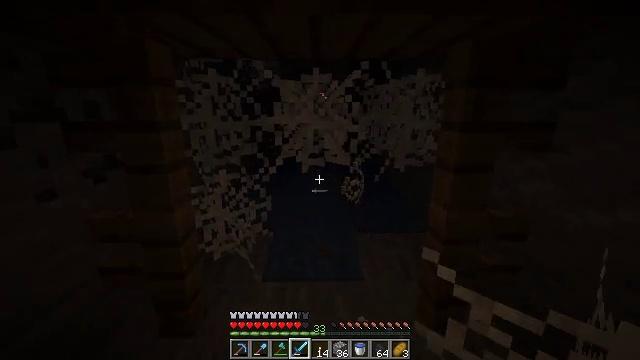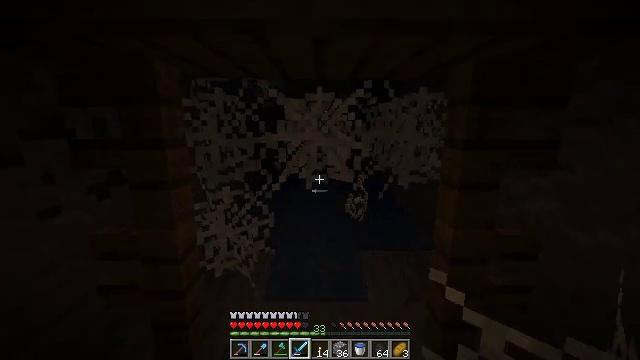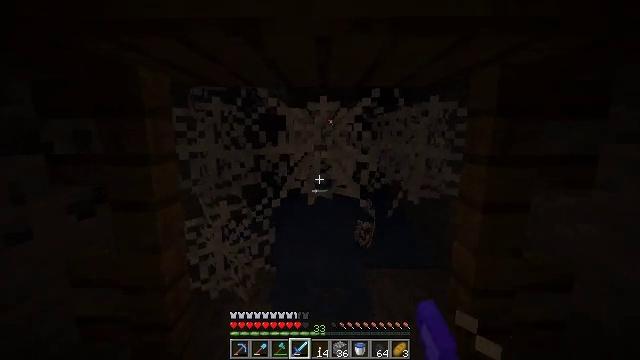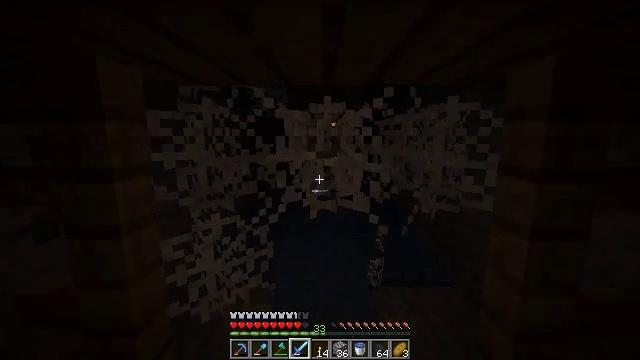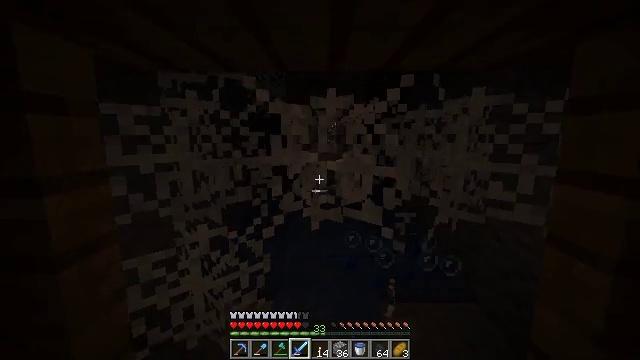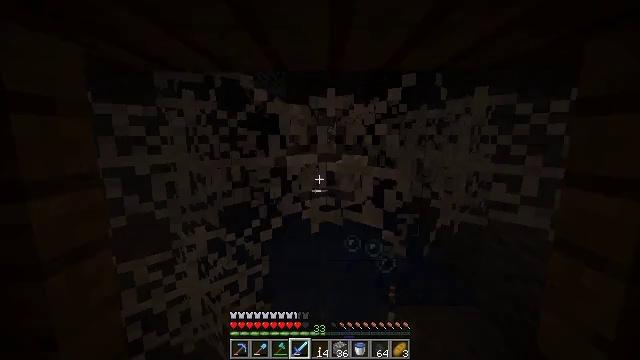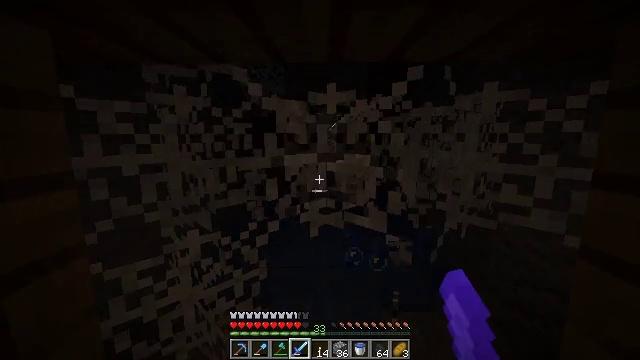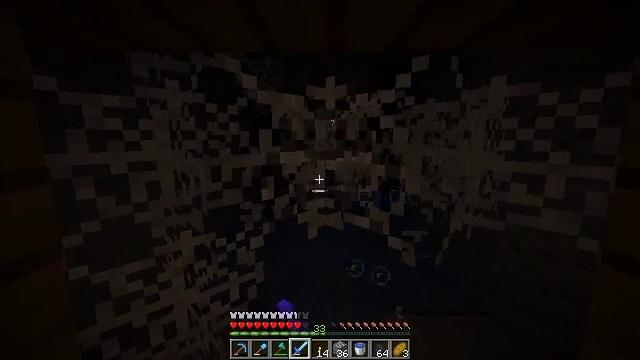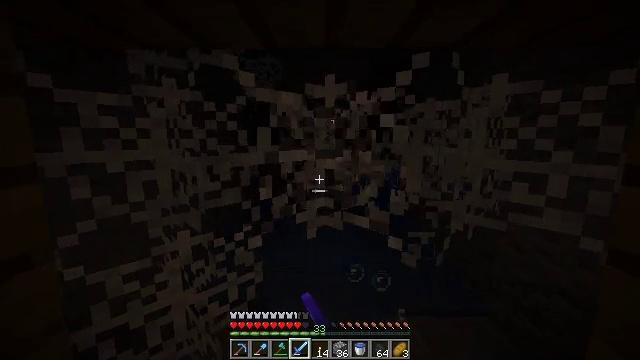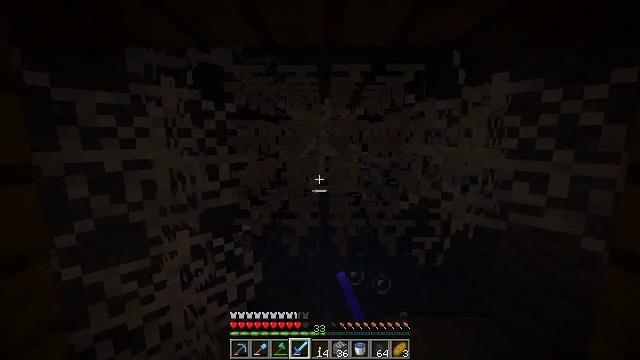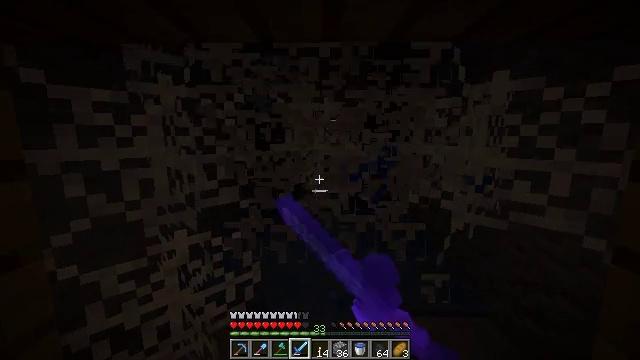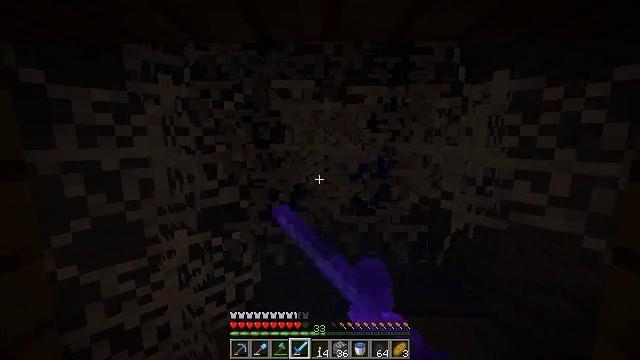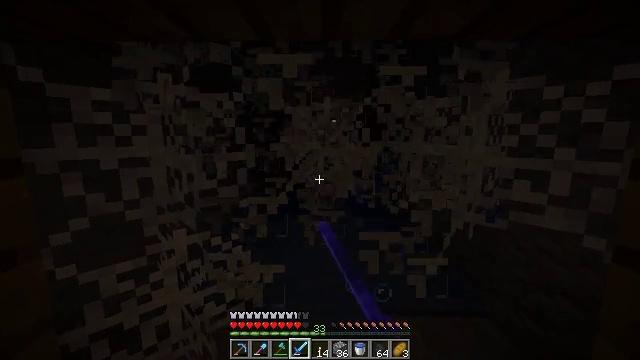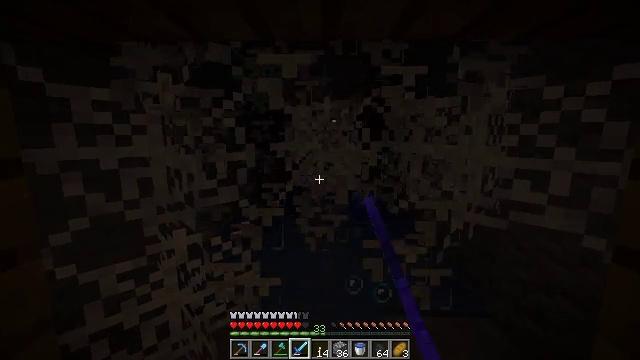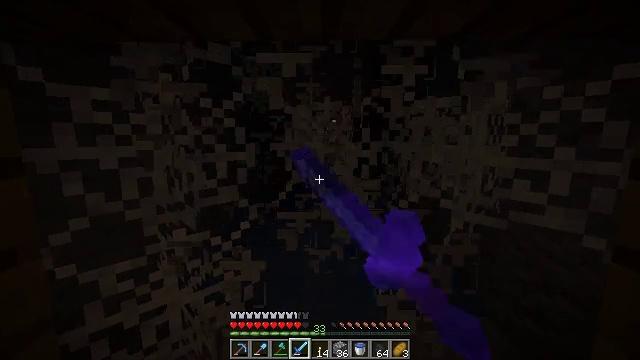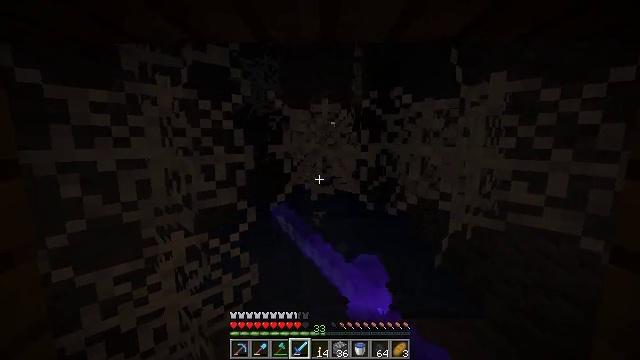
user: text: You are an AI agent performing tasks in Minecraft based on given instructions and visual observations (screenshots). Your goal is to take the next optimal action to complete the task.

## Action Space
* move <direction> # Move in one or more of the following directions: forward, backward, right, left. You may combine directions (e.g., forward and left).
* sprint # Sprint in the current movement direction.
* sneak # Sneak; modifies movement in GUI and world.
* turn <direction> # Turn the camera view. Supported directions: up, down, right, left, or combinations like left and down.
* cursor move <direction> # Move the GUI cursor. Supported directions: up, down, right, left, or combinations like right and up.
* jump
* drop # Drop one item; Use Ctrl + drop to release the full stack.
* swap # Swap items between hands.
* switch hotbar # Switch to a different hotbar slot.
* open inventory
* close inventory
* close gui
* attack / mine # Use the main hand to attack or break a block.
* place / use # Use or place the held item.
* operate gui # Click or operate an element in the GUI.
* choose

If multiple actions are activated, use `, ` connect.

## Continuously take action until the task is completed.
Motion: motion action
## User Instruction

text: Break the cobweb with a sword.
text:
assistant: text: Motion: move forward, turn up, attack / mine
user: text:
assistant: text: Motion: move forward, turn up, attack / mine
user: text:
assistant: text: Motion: move forward, attack / mine
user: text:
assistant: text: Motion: move forward, attack / mine
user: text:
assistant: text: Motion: attack / mine
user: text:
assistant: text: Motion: attack / mine
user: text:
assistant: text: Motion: attack / mine
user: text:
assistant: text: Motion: attack / mine
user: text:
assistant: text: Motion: attack / mine
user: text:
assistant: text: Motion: attack / mine
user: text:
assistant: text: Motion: attack / mine
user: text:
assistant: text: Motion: attack / mine
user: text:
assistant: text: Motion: attack / mine
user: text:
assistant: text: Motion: attack / mine
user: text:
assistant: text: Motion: attack / mine
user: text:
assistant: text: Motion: attack / mine
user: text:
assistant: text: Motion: attack / mine
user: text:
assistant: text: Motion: turn up, attack / mine
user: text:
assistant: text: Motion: attack / mine
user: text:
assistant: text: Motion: attack / mine
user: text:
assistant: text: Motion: attack / mine
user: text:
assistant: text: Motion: move forward, attack / mine
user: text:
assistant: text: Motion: move forward, attack / mine
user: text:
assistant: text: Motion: move forward, attack / mine
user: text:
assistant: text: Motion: move forward, attack / mine
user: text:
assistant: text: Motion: move forward, attack / mine
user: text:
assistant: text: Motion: attack / mine
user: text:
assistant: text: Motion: attack / mine
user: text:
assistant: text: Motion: attack / mine
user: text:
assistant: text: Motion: attack / mine